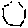
Label: hexagon